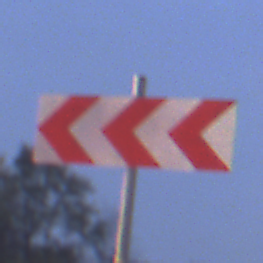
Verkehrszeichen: RichtungstafelnInKurvenGrossRechts
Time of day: Night
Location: Outdoor (Urban)
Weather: PartlyCloudy
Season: NotSpecified
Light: Artificial